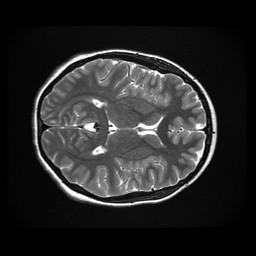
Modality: T2w
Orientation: axial
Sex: female
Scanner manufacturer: ge
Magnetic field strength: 3 T
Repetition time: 5 s
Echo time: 0.1015 s